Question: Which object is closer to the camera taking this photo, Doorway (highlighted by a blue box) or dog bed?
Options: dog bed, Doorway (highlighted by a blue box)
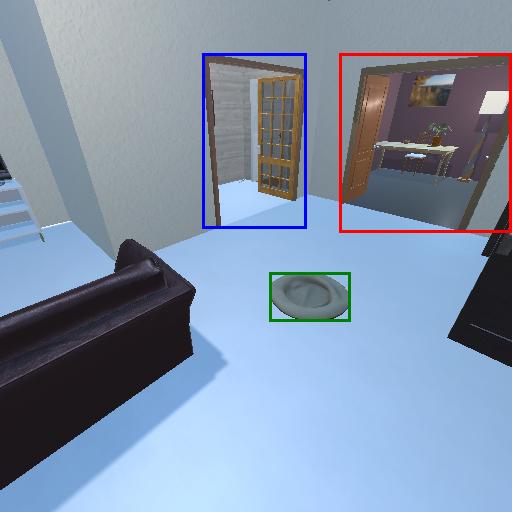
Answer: dog bed